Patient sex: F
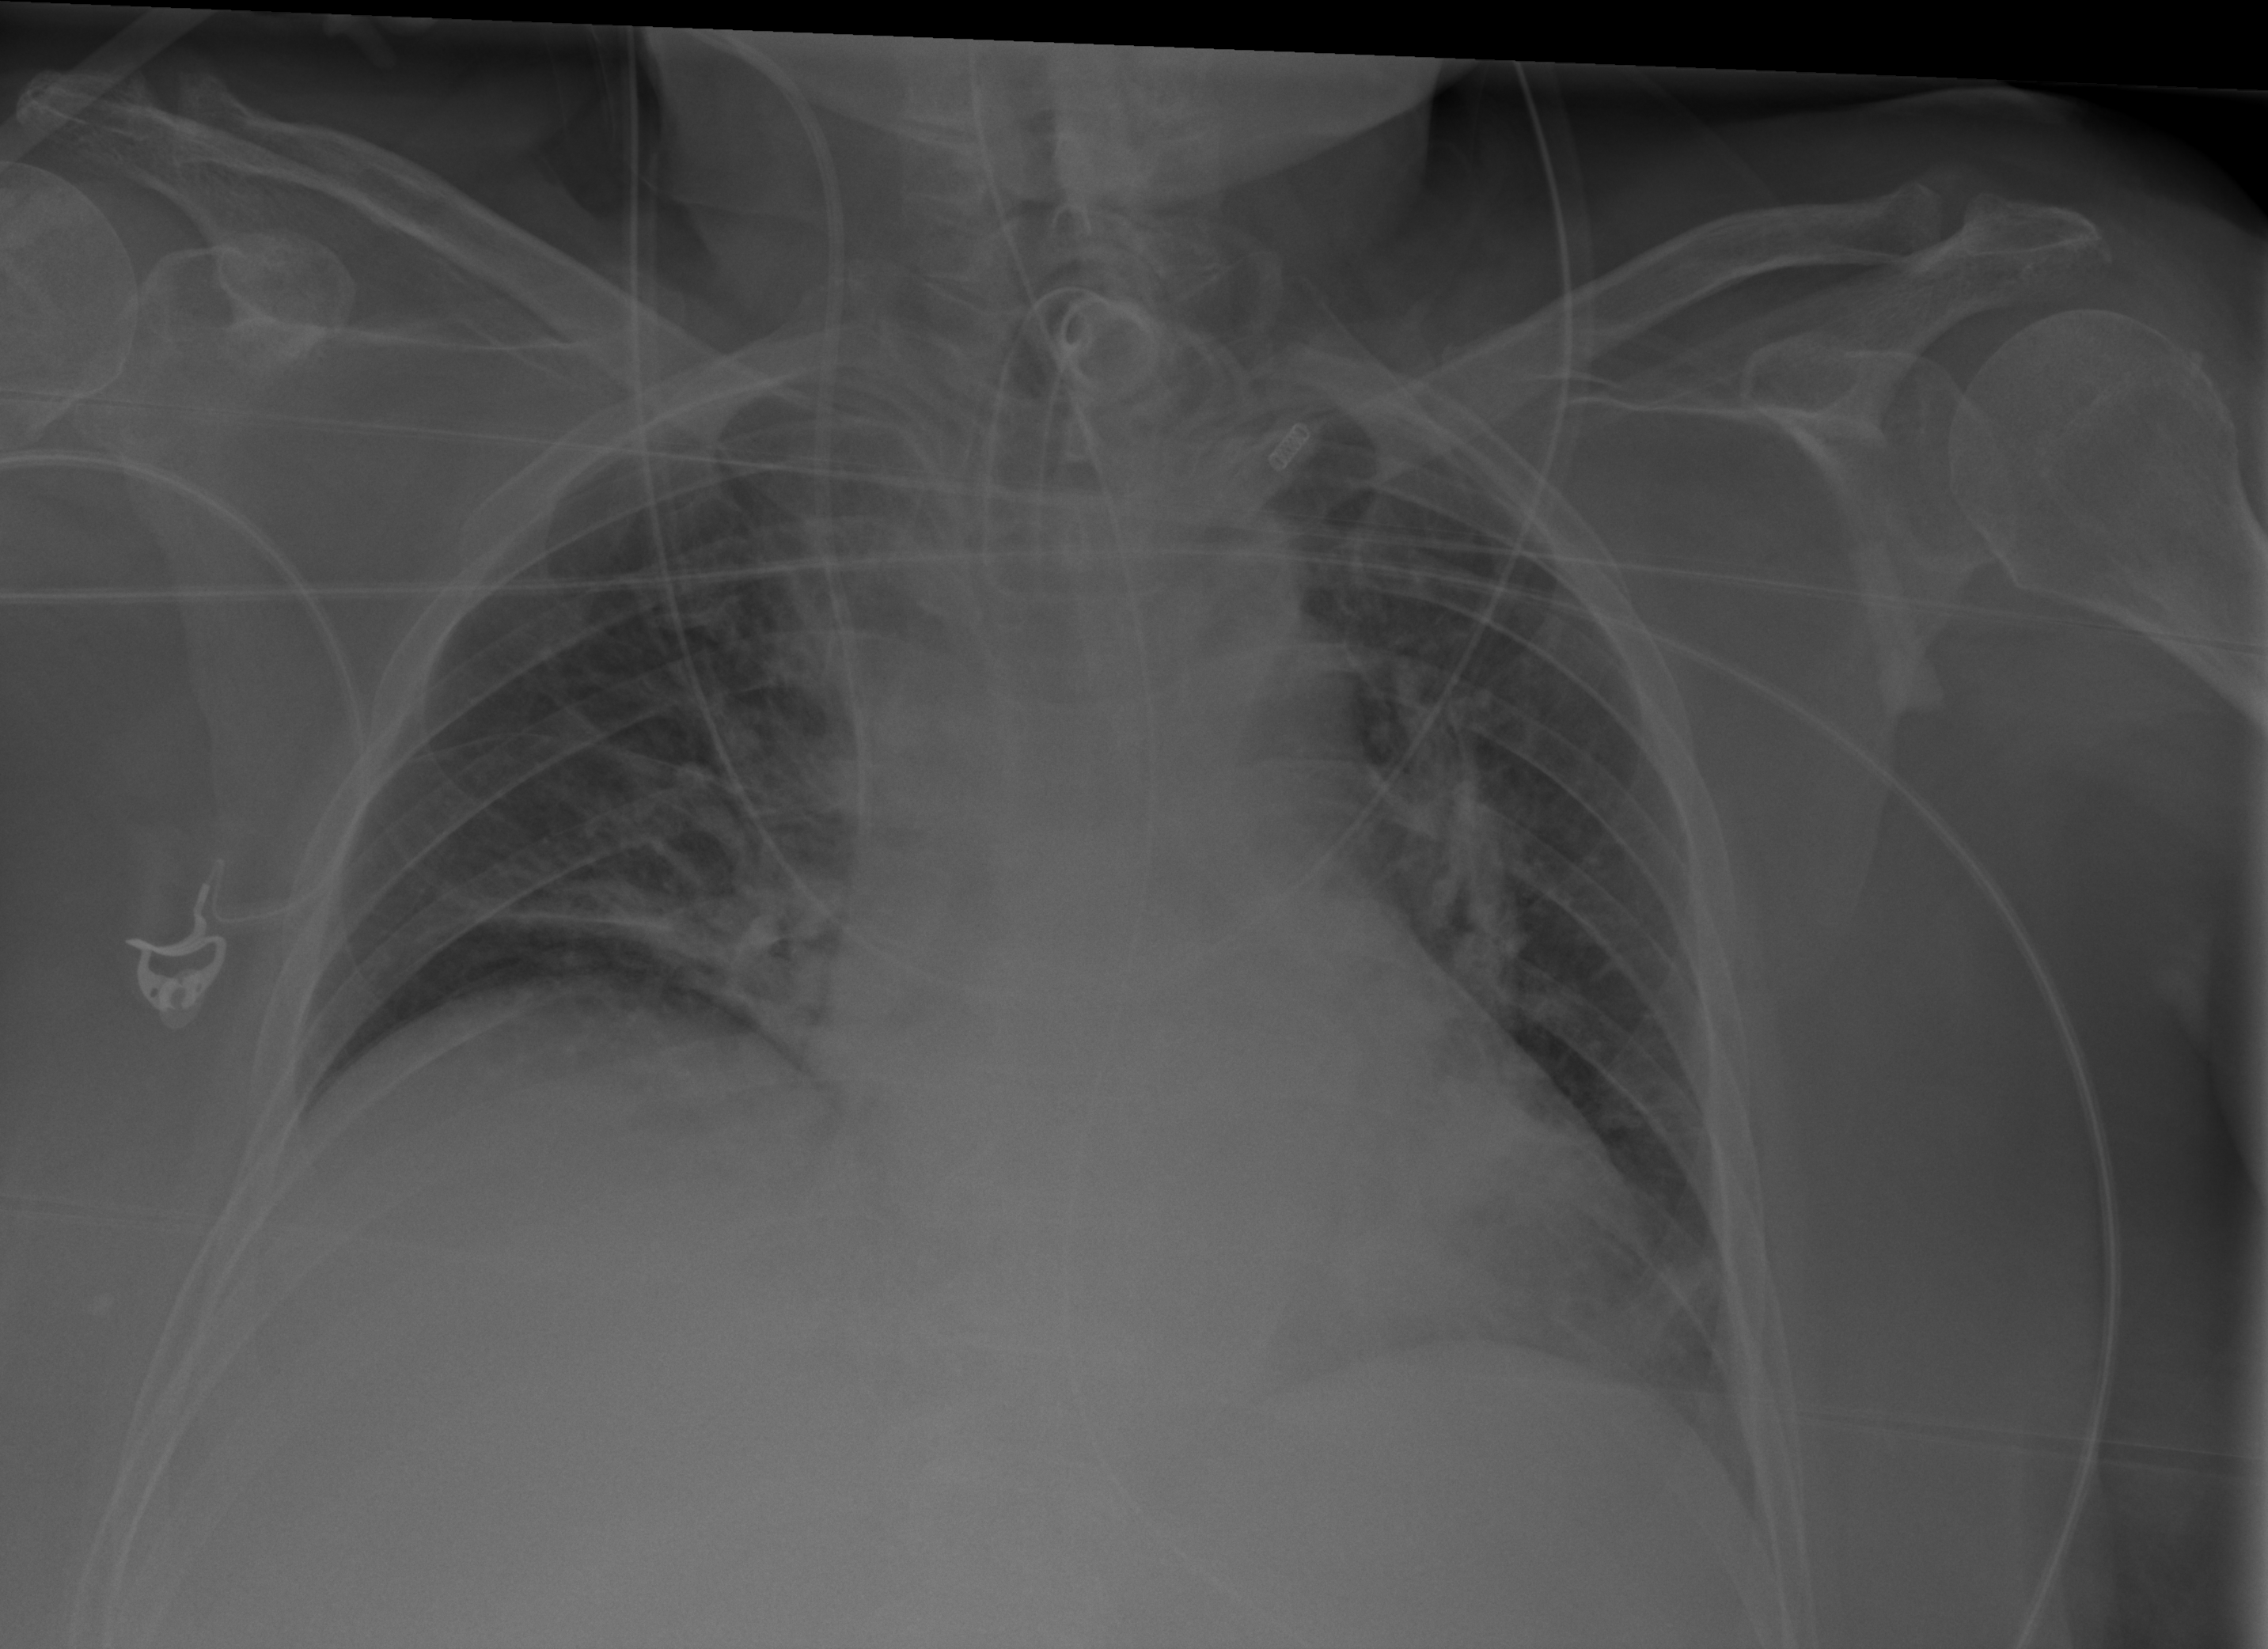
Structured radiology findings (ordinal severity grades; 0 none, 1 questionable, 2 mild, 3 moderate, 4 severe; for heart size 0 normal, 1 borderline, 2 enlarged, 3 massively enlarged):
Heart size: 2
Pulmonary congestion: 2
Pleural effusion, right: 0
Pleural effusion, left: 2
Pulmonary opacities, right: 2
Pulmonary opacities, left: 2
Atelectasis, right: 2
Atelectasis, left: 2